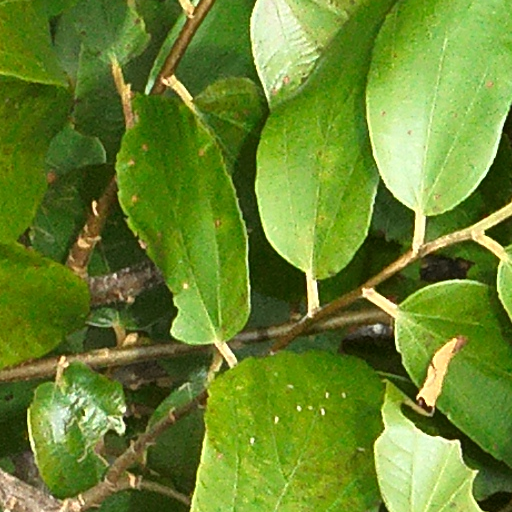
Species: Quararibea stenophylla
GBIF accepted scientific name: Quararibea stenophylla
Crown area (m\u00b2): 159.749